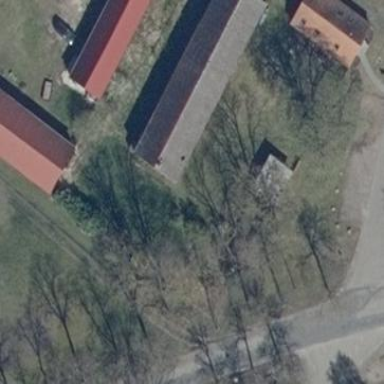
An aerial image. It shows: Simple and straightforward house.